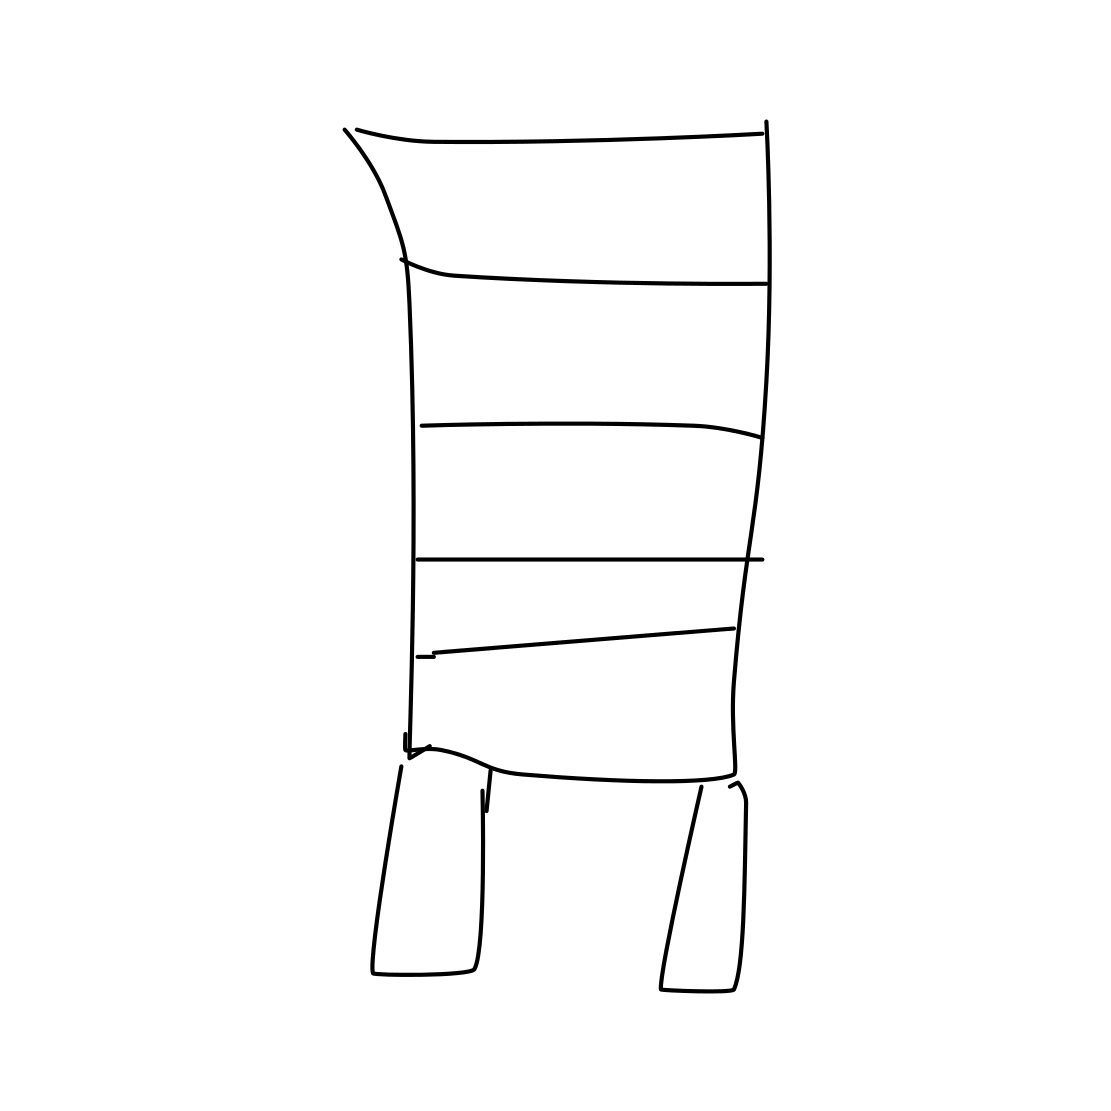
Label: bookshelf